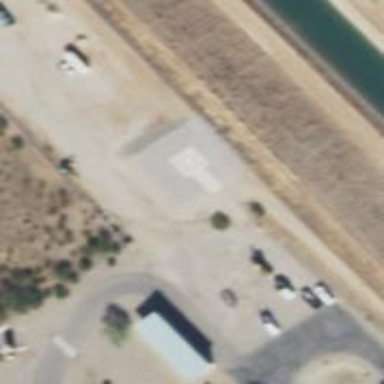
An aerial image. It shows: Image of helipad at airport.